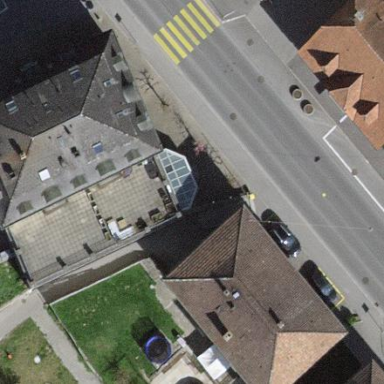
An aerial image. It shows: Building with flat roof.